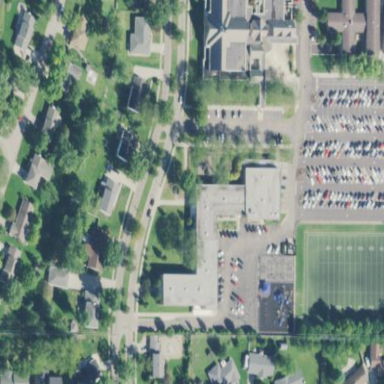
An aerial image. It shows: School building.